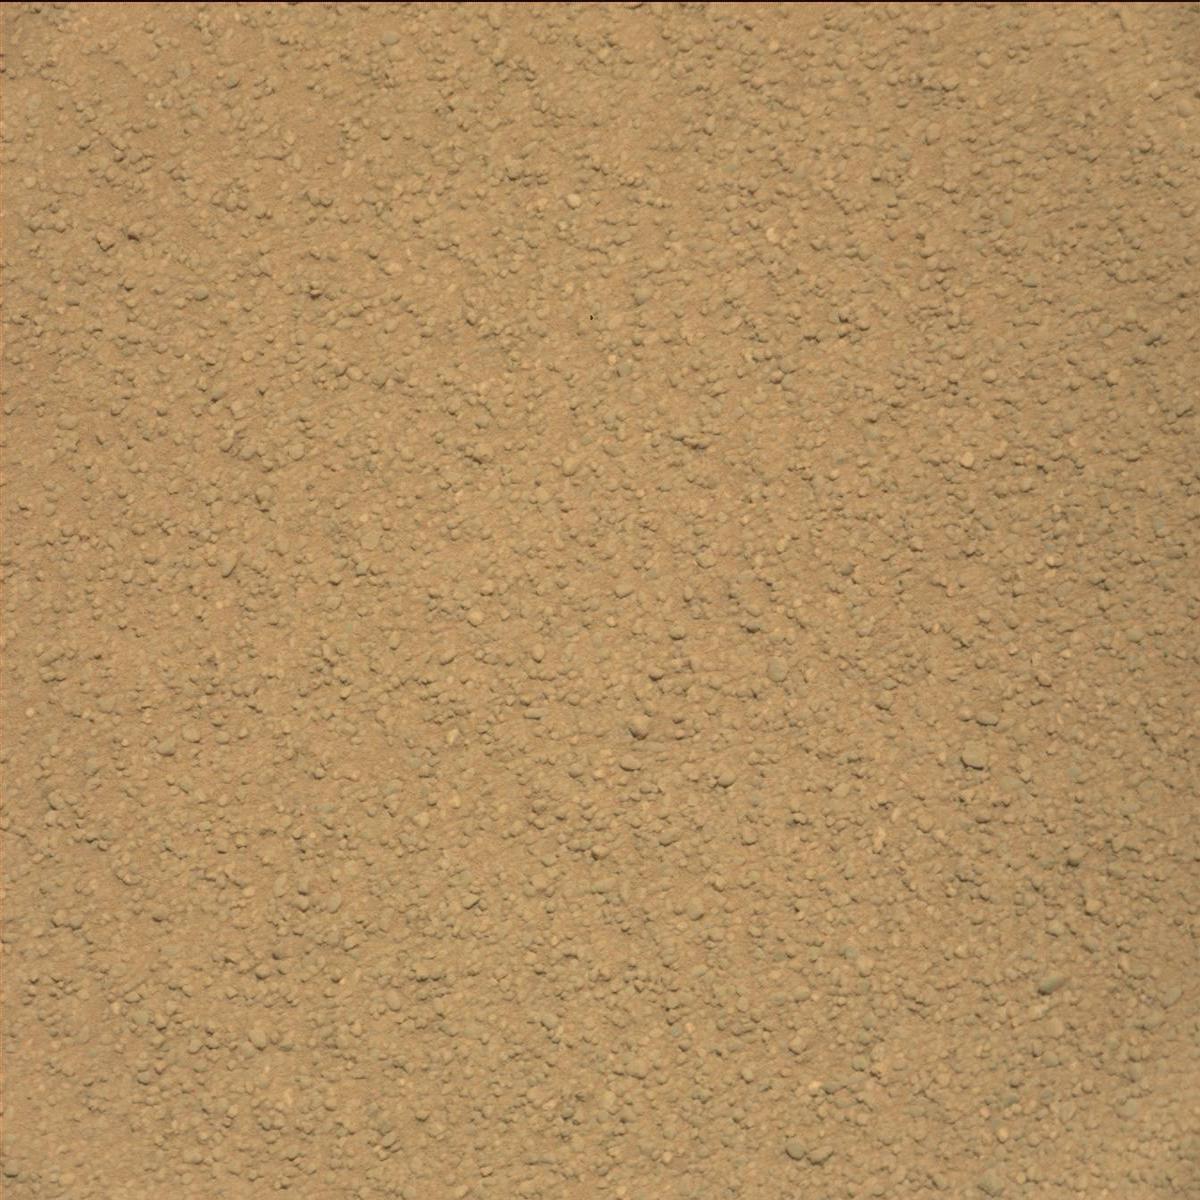
Terrain classes present: Sand / Soil